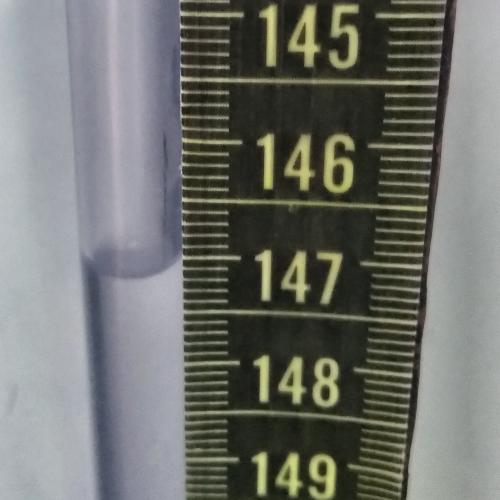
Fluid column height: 147.1 cm